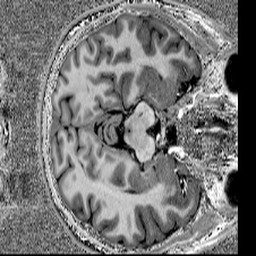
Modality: UNIT1
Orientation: axial
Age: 34
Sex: male
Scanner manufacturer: siemens
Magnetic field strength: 7 T
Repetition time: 4.3 s
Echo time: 0.00227 s